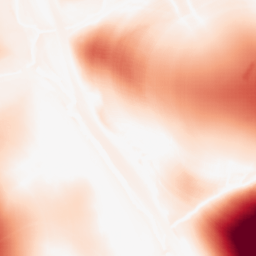
Category: morphological
Decomposition family: tophat
Decomposition parameters: size: 100
mode: white
Upsampling method: sinc_hamming
Upsampling parameters: scale: 2
kernel_size: 4
Upsampling scale: 2